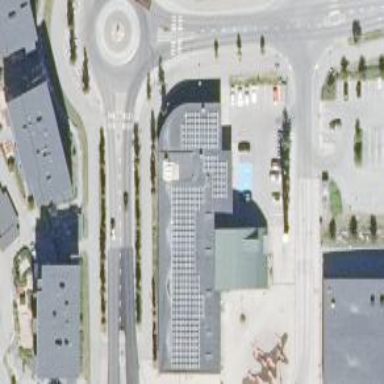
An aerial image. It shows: Supermarket.